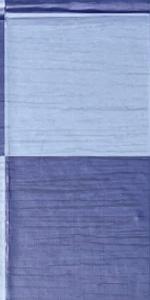
Label: Empty